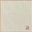
Piece: xx